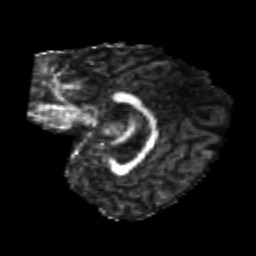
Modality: FA
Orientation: sagittal
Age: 22
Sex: female
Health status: healthy
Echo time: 0.074 s